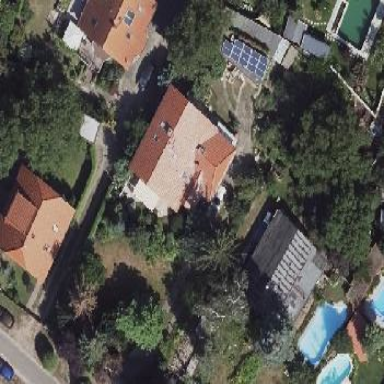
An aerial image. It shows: Residential building with gabled red roof.